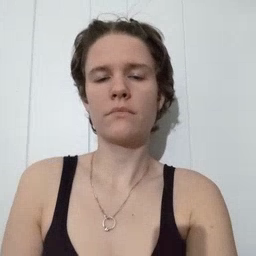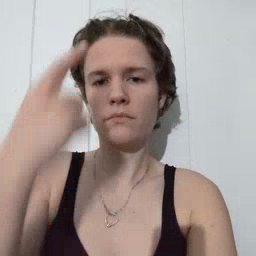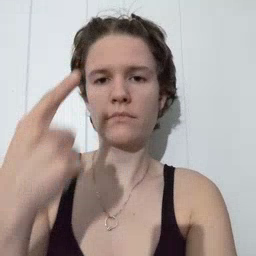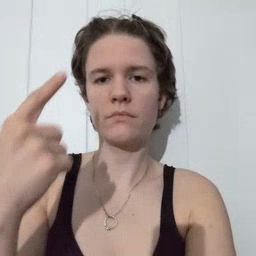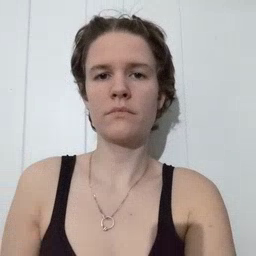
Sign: penny